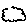
Label: cloud